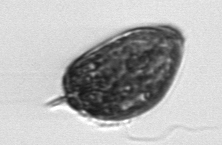
Label: Prorocentrum_micans